Question: I am having trouble with a slowly changing dimension type II selection. I am looking to select the actual length of an employees skill certification so that i can display start and end of his certification in a report. How would you go about doing that? Below i have included an image of the records for an employee '80844' and below the records the expected result.
I am using Microsoft SQL Server 2008 R2.

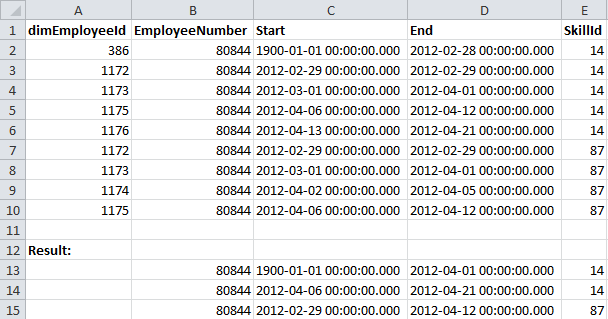
Answer: Thank you for interesting question. It is well-known 'gaps and islands' problem. You can read more about it <URL>.
For your case solution could look like this:
'''
create table #tmp
(
dimEmployeeID int not null,
EmployeeNumber int not null,
Start datetime not null,
[End] datetime not null,
SkillID int not null
)
insert into #tmp values
(386 , 80844, '1900-01-01', '2012-02-28', 14),
(1172, 80844, '2012-02-29', '2012-02-29', 14),
(1173, 80844, '2012-03-01', '2012-04-01', 14),
(1175, 80844, '2012-04-06', '2012-04-12', 14),
(1176, 80844, '2012-04-13', '2012-04-21', 14),
(1172, 80844, '2012-02-29', '2012-02-29', 87),
(1173, 80844, '2012-03-01', '2012-04-01', 87),
(1174, 80844, '2012-04-02', '2012-04-05', 87),
(1175, 80844, '2012-04-06', '2012-04-12', 87)
;with StartingPoints as
(
SELECT EmployeeNumber, SkillID, Start, ROW_NUMBER() OVER(partition by EmployeeNumber, SkillID order by Start asc) AS rn
FROM #tmp AS A
WHERE NOT EXISTS
(
SELECT 1
FROM #tmp AS B
WHERE
A.EmployeeNumber = B.EmployeeNumber
and A.SkillID = B.SkillID
and A.Start - 1 = B.[End]
)
),
EndingPoints AS
(
SELECT EmployeeNumber, SkillID, [End], ROW_NUMBER() OVER(partition by EmployeeNumber, SkillID order by Start asc) AS rn
FROM #tmp AS A
WHERE NOT EXISTS
(
SELECT 1
FROM #tmp AS B
WHERE
A.EmployeeNumber = B.EmployeeNumber
and A.SkillID = B.SkillID
and A.[End] + 1 = B.Start
)
)
SELECT S.EmployeeNumber, S.SkillID, S.Start, E.[End]
FROM StartingPoints AS S
JOIN EndingPoints AS E
ON
S.EmployeeNumber = E.EmployeeNumber
and S.SkillID = E.SkillID
and S.rn = E.rn
'''